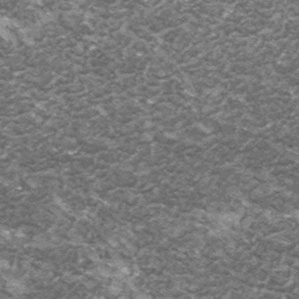
Label: frost